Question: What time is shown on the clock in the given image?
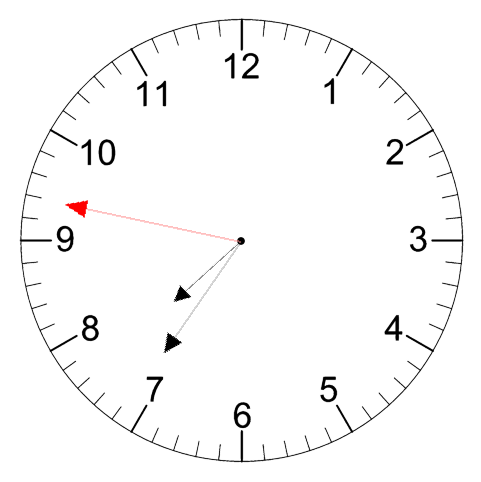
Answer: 07:35:47